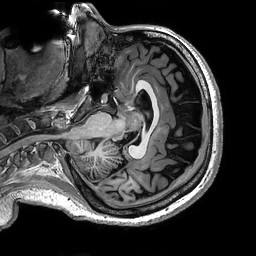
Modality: T1w
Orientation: axial
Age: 25
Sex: female
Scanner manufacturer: philips
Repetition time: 0.006441 s
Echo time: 0.00294 s